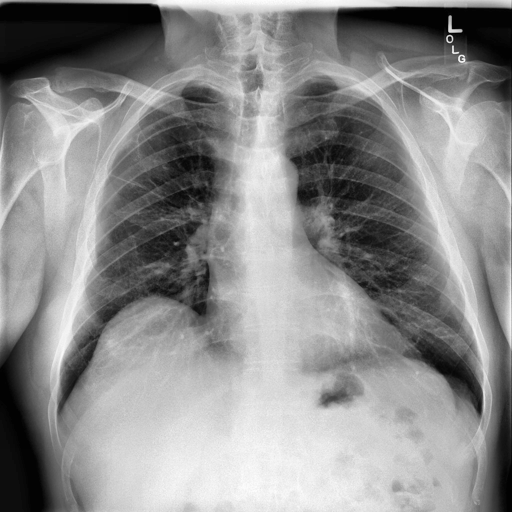
Finding: NORMAL